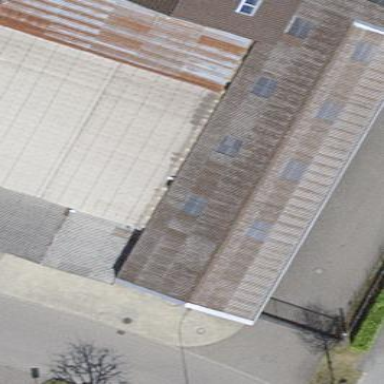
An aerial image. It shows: Industrial building.